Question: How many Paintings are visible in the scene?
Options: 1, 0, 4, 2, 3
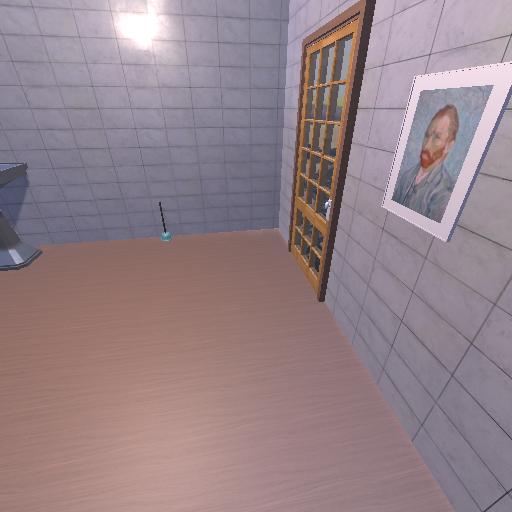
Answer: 1